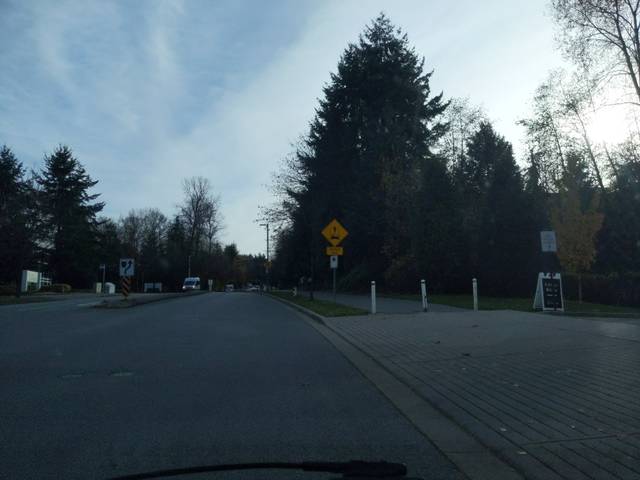
Region: Canada
Coordinates: 49.254, -123.011